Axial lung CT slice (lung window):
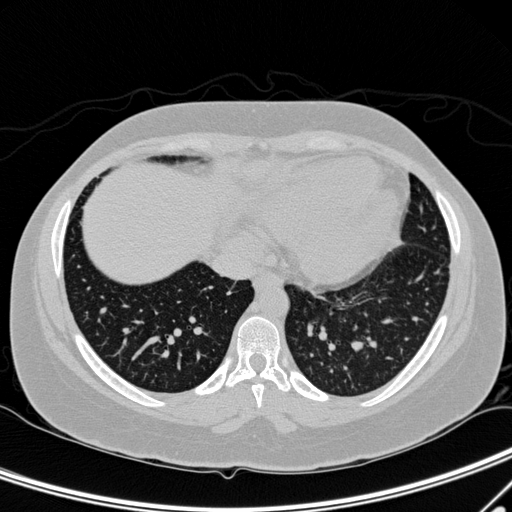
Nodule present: no